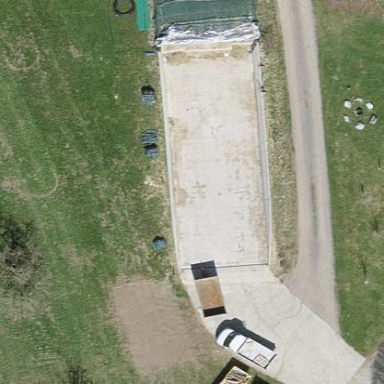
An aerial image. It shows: Bunker silo.